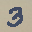
Label: 3